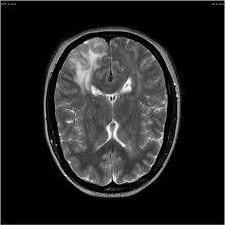
Label: notumor